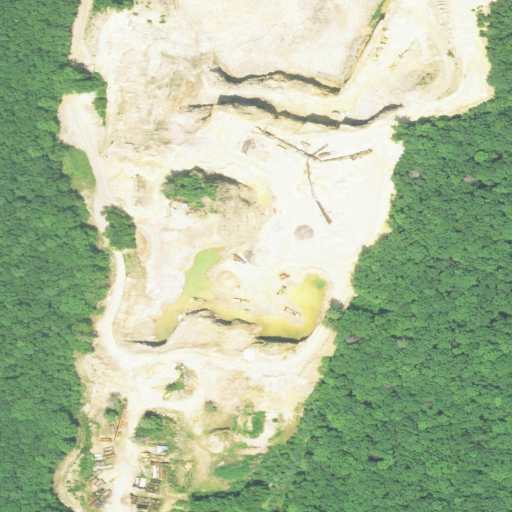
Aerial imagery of mountain in Connecticut named Murry Hill containing barren land, deciduous forest, mixed forest, pasture, and shrub